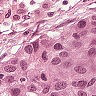
Metastatic tissue present: yes